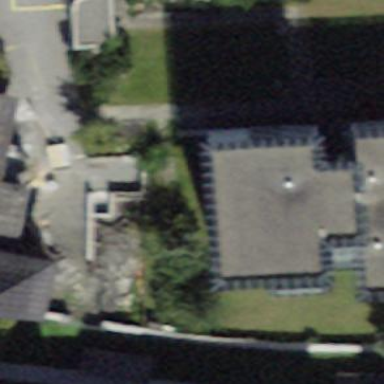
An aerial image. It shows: Restaurant in building.